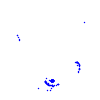
Particle: kaon